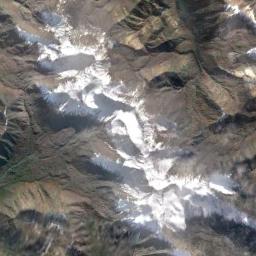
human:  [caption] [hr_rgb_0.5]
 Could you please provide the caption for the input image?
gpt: Only the peaks of the snow-capped mountains are covered with snow .

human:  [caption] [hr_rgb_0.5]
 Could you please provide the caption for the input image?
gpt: The snowberg is partly covered with snow and ice and the color of the mountain is brown .

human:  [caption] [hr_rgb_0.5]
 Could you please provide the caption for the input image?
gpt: There is snow on the part of the snowberg .

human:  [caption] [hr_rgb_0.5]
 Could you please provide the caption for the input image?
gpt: The snow berg is consist of bare land and white snow .

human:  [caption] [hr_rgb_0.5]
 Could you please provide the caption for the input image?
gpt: There are some snow on the snowberg .